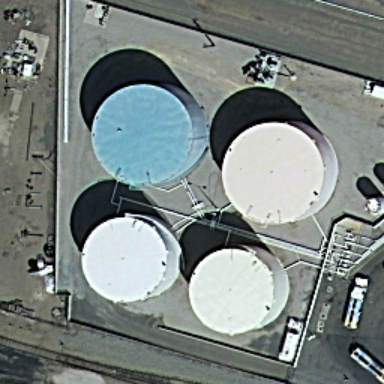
Four storage tanks are arranged neatly on the ground .